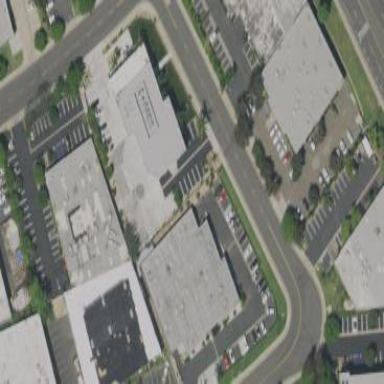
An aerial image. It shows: Commercial building.